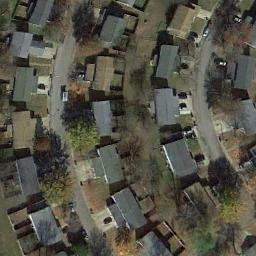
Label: medium_residential